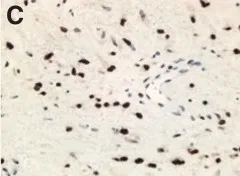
Estrogen receptors.
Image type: pathology (immunostaining)